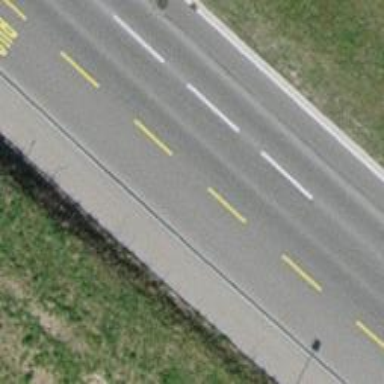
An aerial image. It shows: Primary road with asphalt surface.